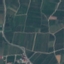
Land use / land cover class: PermanentCrop